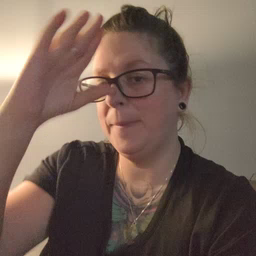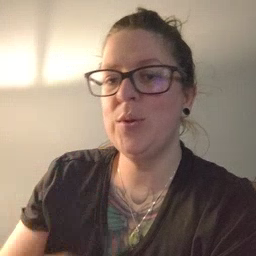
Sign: boy